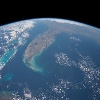
Label: water